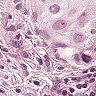
Metastatic tissue present: yes